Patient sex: M
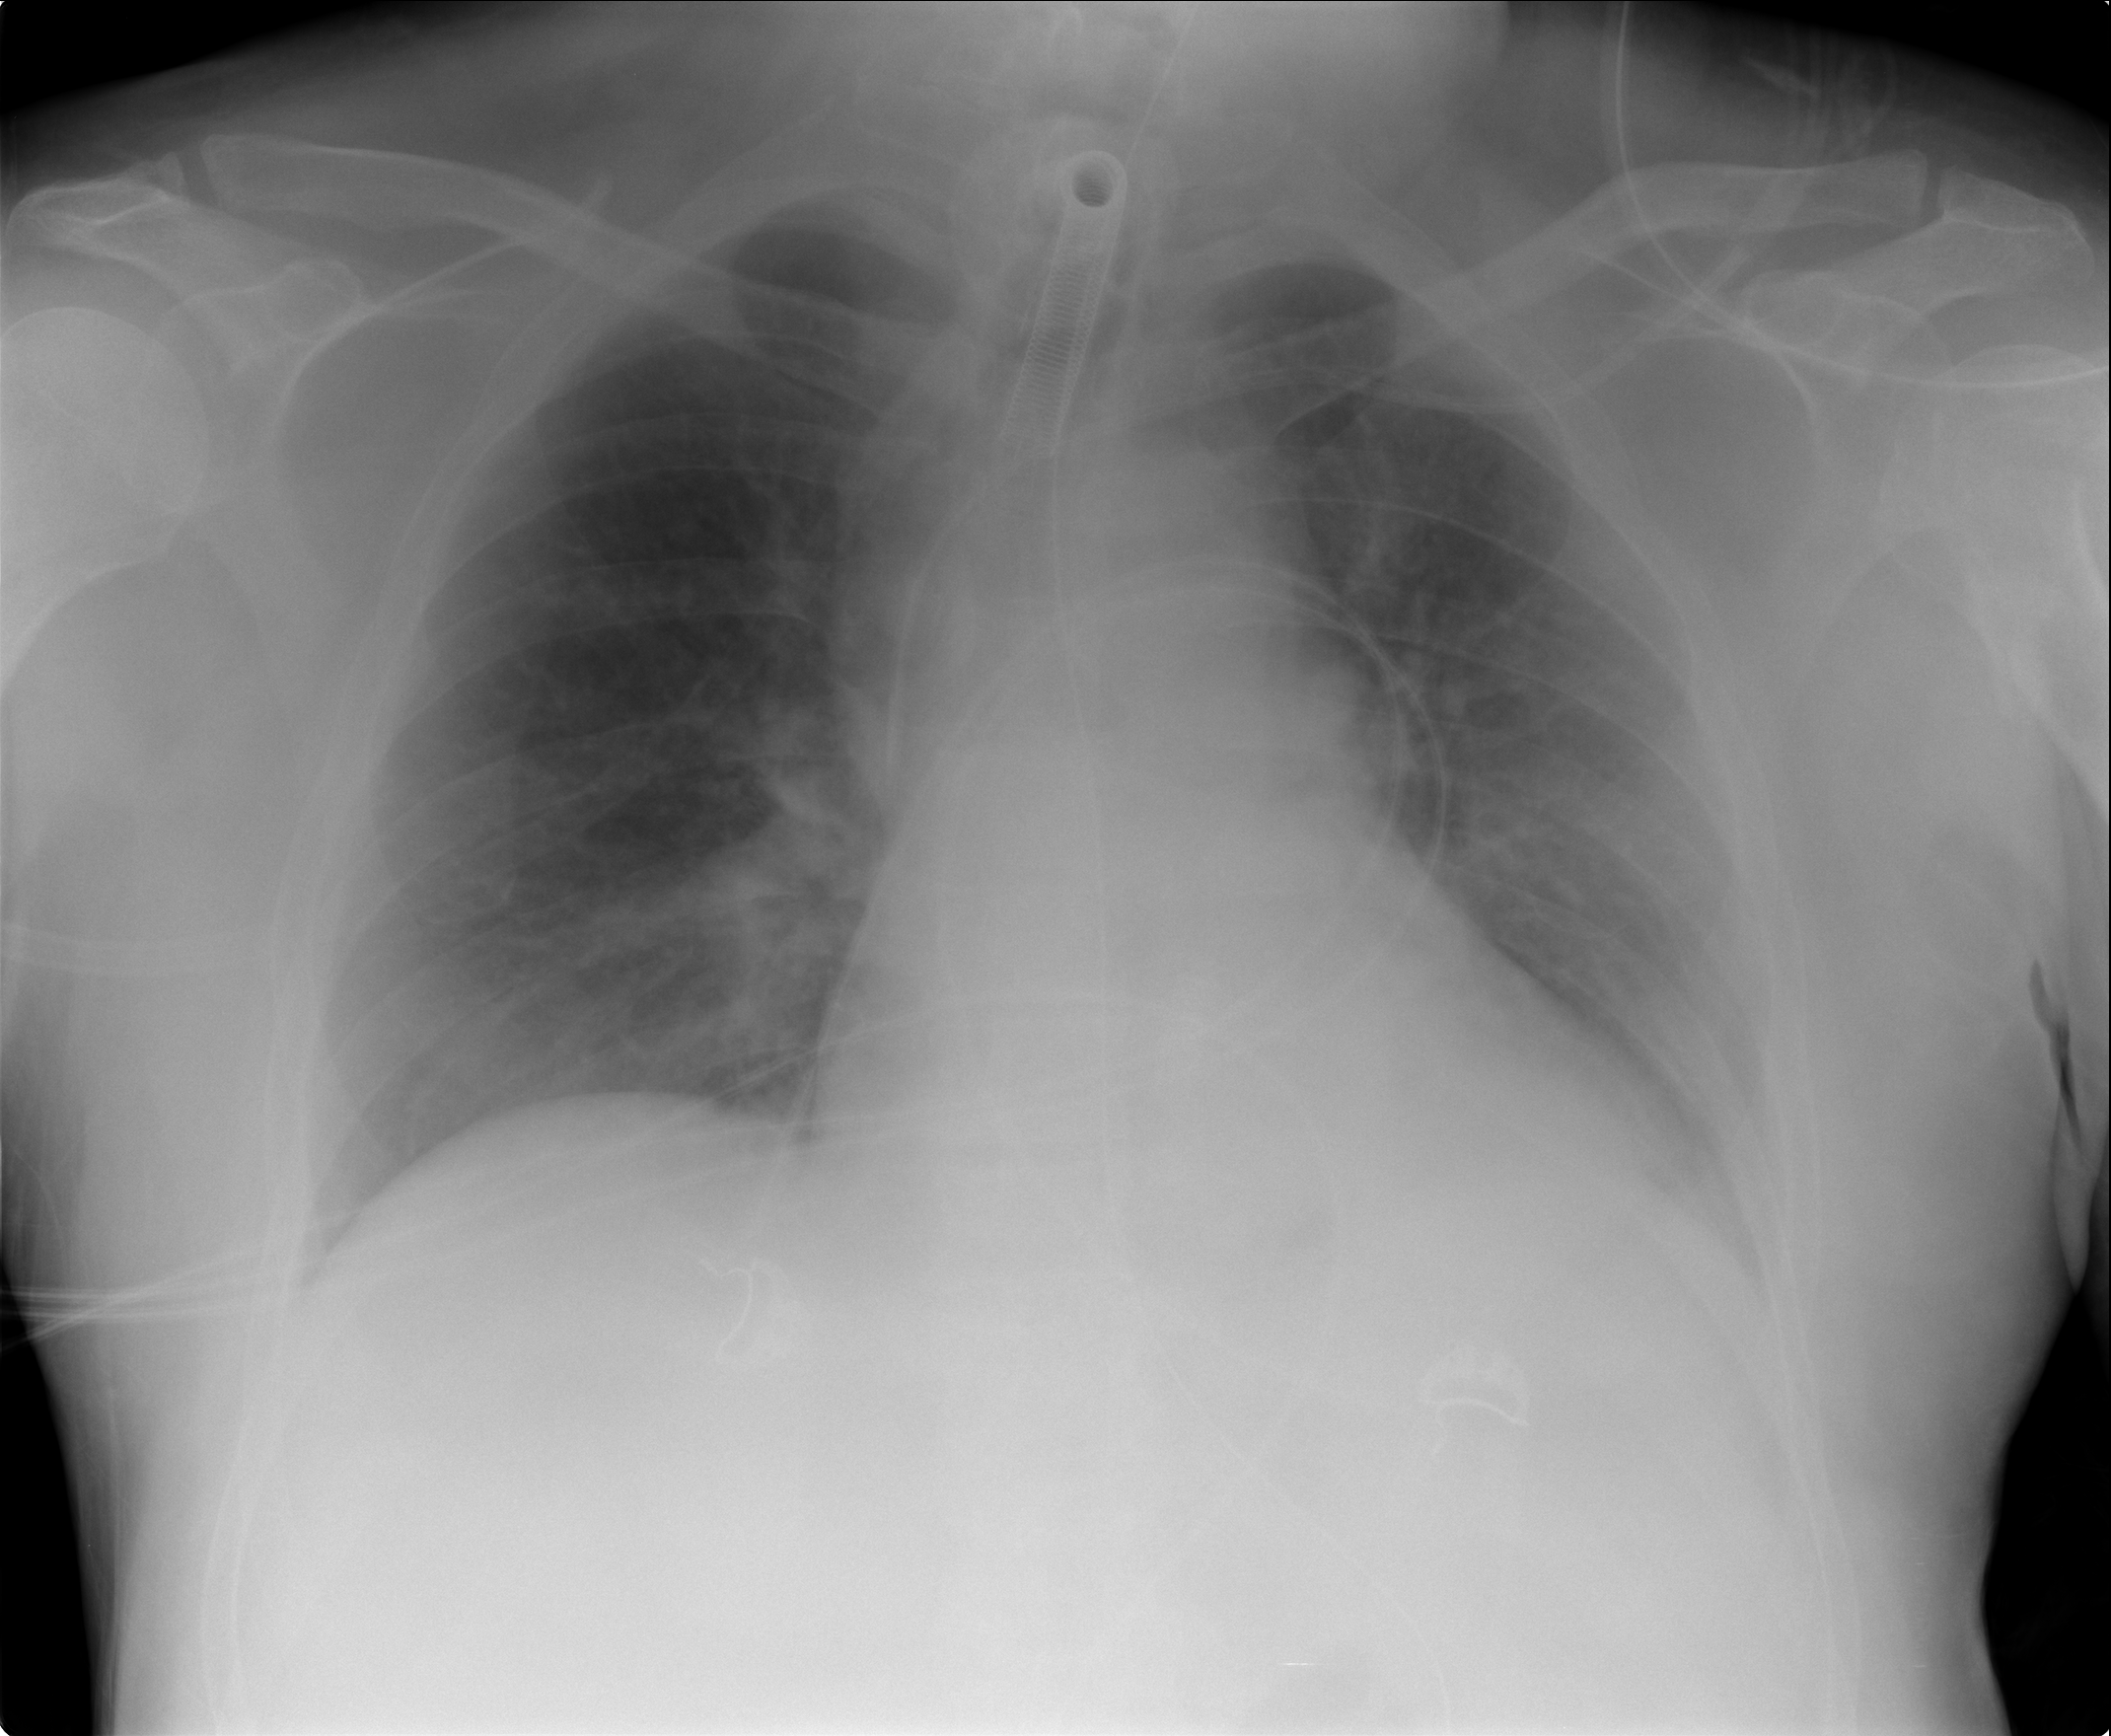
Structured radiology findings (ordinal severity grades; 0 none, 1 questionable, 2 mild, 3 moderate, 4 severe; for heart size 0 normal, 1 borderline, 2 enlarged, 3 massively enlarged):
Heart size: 1
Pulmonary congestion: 2
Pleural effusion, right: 0
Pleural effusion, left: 2
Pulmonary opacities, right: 1
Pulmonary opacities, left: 1
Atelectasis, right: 2
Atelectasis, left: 2